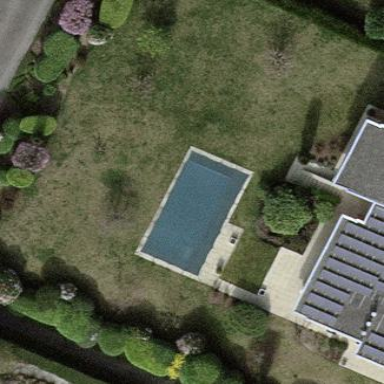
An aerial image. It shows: Outdoor swimming pool on leisure land.